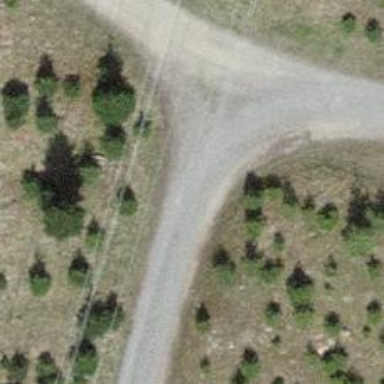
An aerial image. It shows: Gravel track with grade3 tracktype.